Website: ulta-beauty
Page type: customer-info-address
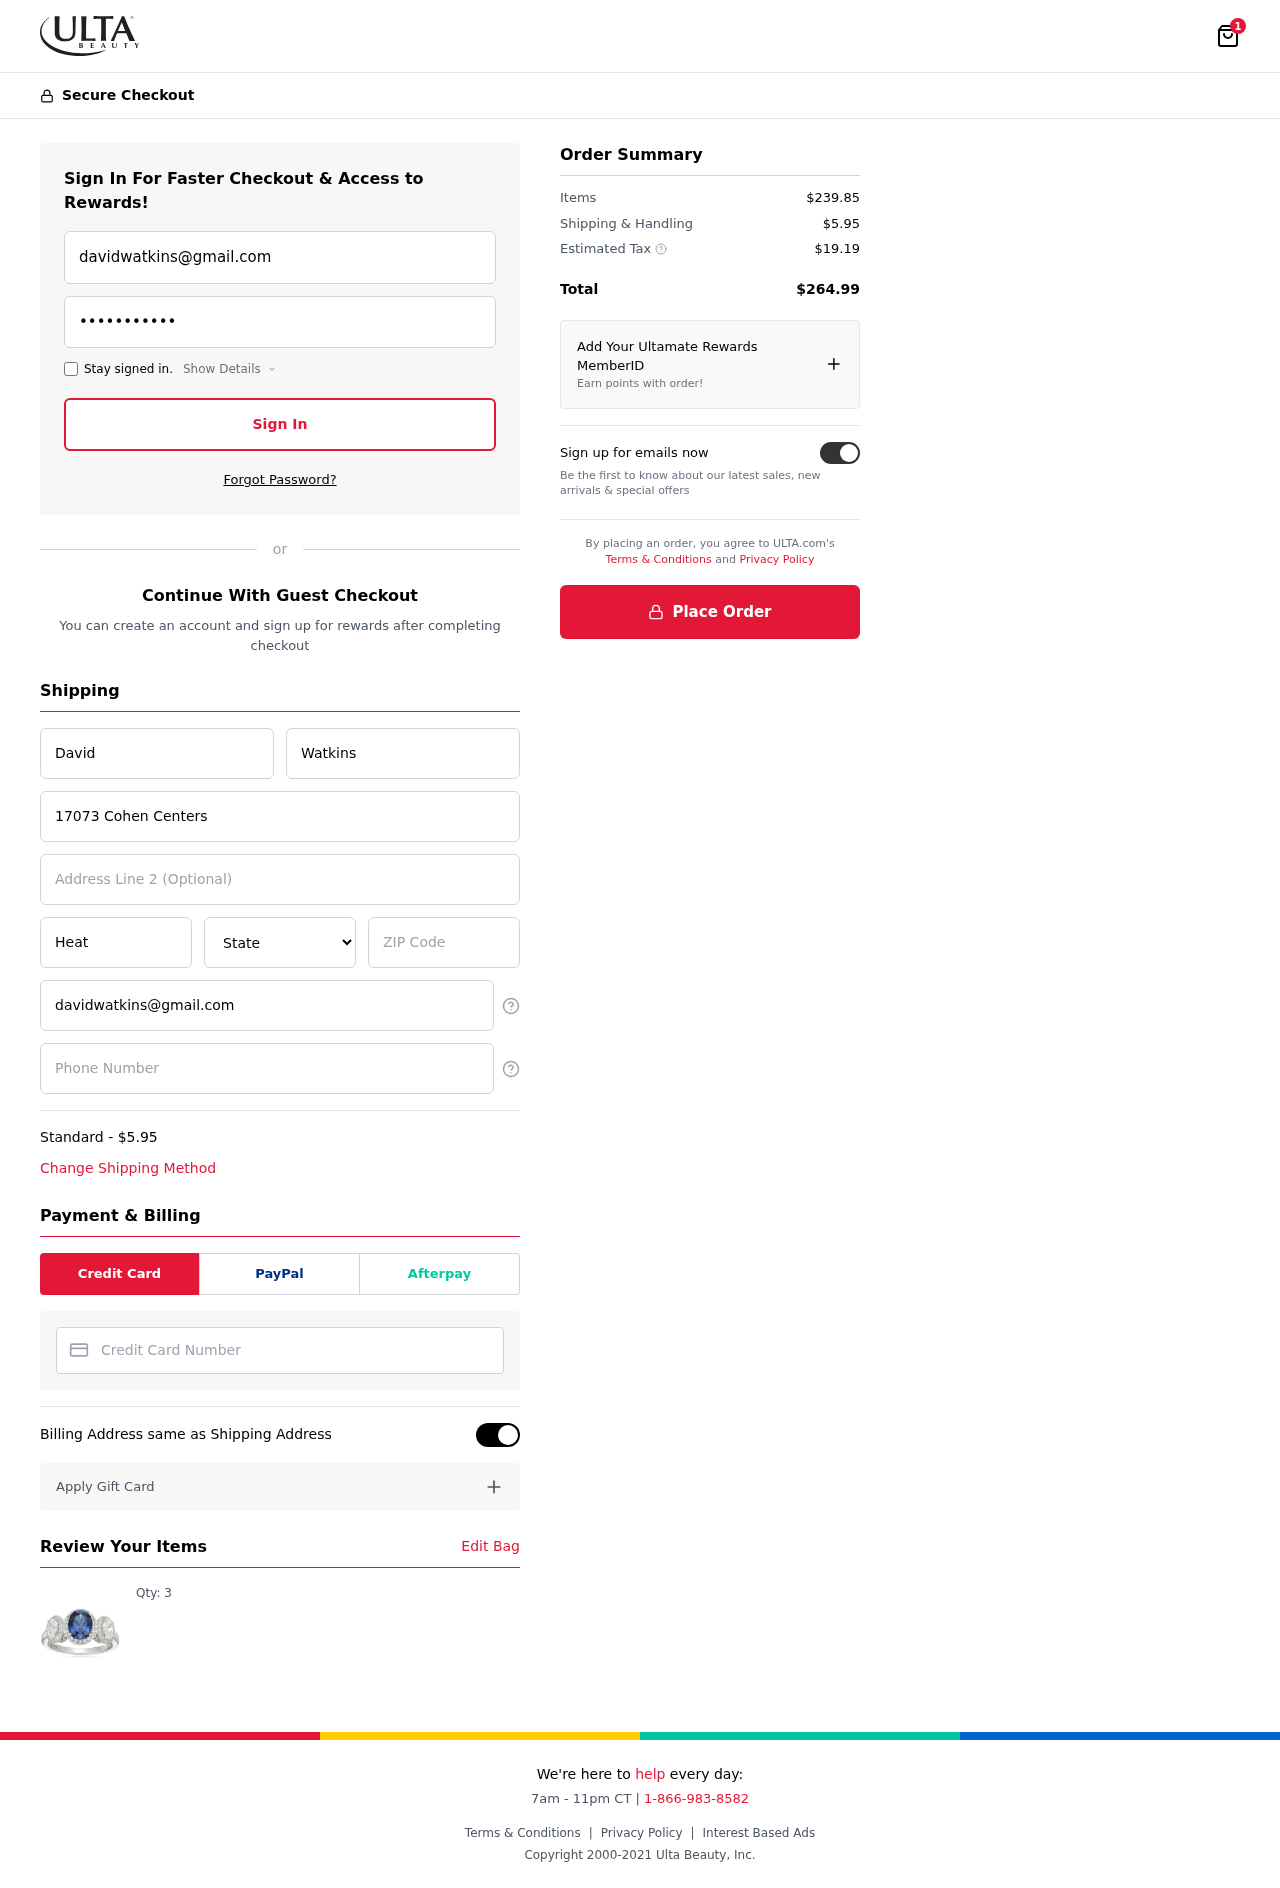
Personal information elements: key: PII_CARD_NUMBER
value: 6011 2875 1752 5157
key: PII_CITY
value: Heatherside
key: PII_EMAIL
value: davidwatkins@gmail.com
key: PII_FIRSTNAME
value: David
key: PII_LASTNAME
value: Watkins
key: PII_PHONE
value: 4988485117
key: PII_POSTCODE
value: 41932
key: PII_STATE
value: Wyoming
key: PII_STREET
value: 17073 Cohen Centers
Product elements: key: PRODUCT1_QUANTITY
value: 3
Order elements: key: ORDER_NUM_ITEMS
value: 1
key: ORDER_SHIPPING_COST
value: $5.95
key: ORDER_ITEMS_TOTAL
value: $239.85
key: ORDER_SHIPPING_COST2
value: $5.95
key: ORDER_TAX
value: $19.19
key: ORDER_TOTAL
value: $264.99